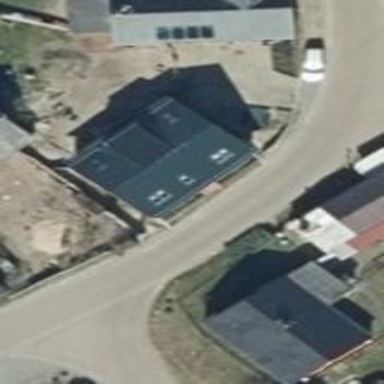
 where the roof is oriented along the structure."